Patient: sex M, age 62
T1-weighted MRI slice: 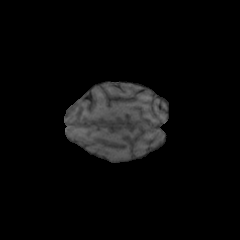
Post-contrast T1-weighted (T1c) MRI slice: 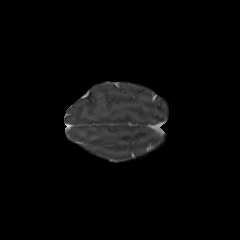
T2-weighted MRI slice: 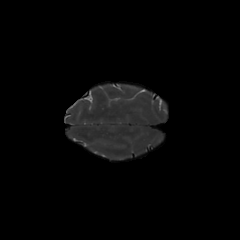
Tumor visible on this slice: no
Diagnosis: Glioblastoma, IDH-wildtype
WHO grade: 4